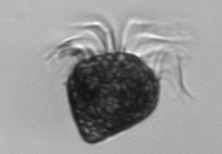
Label: Strombidium_morphotype2